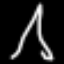
Label: The Eiffel Tower